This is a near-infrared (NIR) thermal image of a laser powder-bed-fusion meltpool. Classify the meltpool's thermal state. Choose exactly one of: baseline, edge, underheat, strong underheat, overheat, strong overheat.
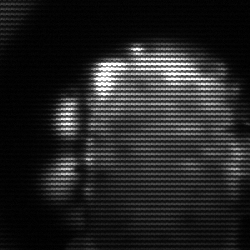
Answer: baseline